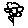
Label: flower